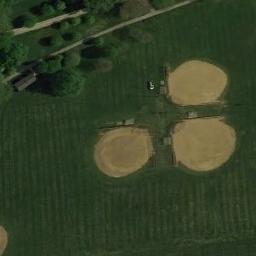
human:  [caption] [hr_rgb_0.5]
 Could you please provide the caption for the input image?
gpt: There are three baseball diamonds in the middle of grass covered with trees .

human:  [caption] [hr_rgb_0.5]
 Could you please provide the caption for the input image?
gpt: There are three baseball diamonds in the grass next to several trees .

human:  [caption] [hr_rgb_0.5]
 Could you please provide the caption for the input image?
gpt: There are two baseball fields in the picture, One of which is about twice as large as the other .

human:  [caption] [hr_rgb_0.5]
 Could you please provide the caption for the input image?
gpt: Three baseball diamonds on the lawn with some trees .

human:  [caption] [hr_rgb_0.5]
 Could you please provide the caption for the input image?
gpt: Three baseball diamonds are surrounded by grass .